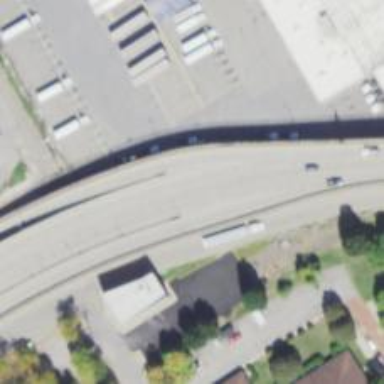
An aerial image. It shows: Primary highway with embankment.